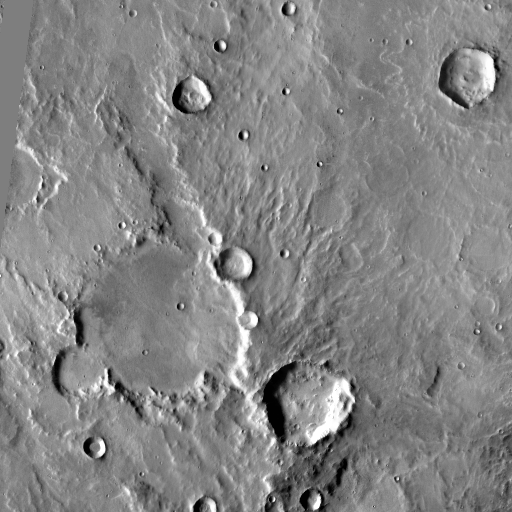
Crater classes present: Background, Other, Layered, Buried